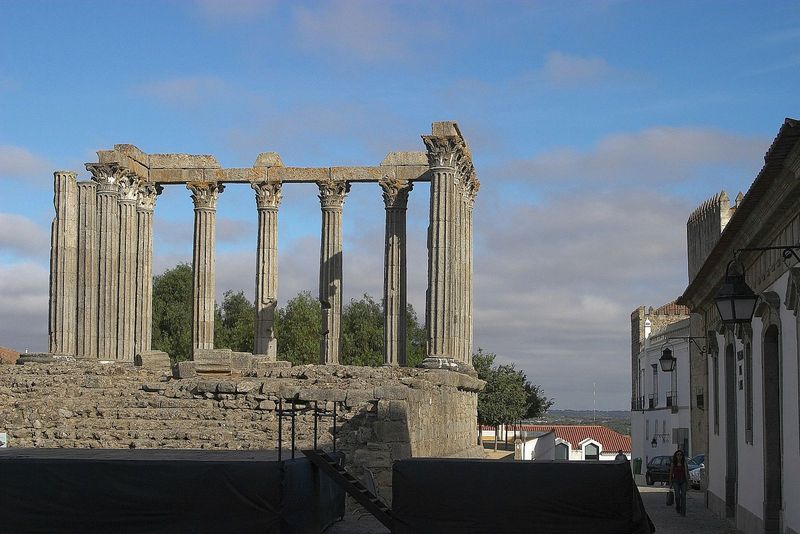
Titel: Römischer Tempel in Évora
Standort: Évora, Templo Romano (EU - P)
Schlagwörter: blau, dunkel, himmel, schatten, wolken, bäume, grün, menschen, stadt, fenster, frau, grau, hell, laterne, laternen, licht, säule, säulen, dach, rot, architektur, sockel, stein, steine, horizont, häuser, gasse, italien, warm, mauer, leiter, treppe, foto, ruine, burg, kapitelle, kapitell, antik, griechenland, kanneluren, tempel, basis, korinthisch, gebälk, akropolis, tempelruine, säulentrommel